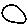
Label: circle